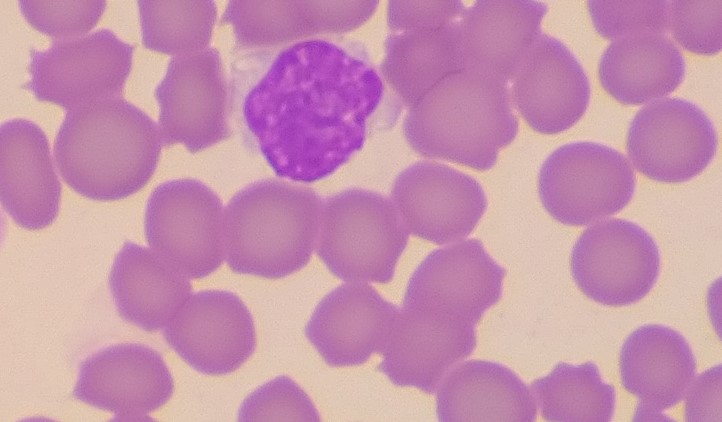
White blood cell type: Lymphocyte